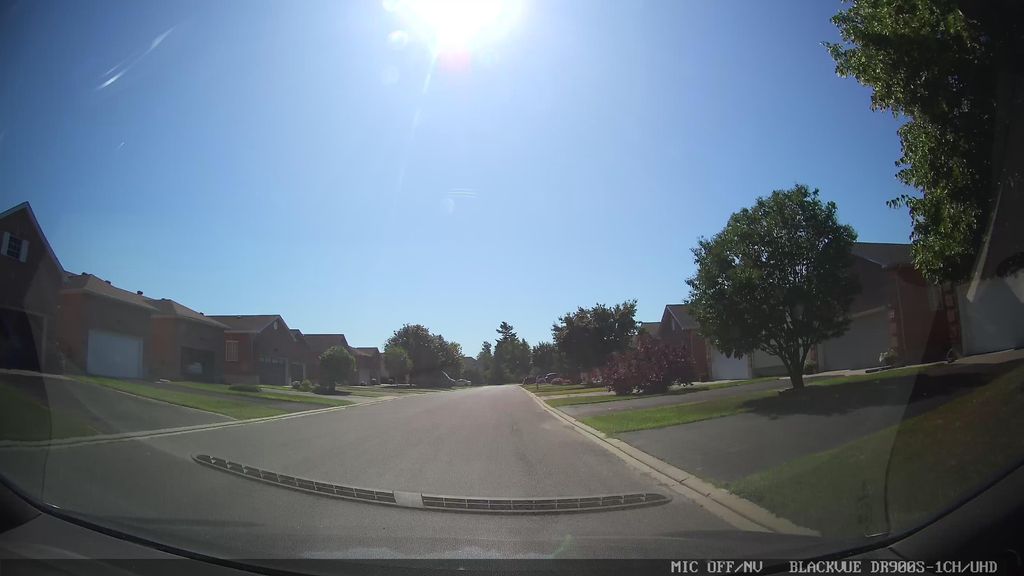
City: ottawa-gatineau